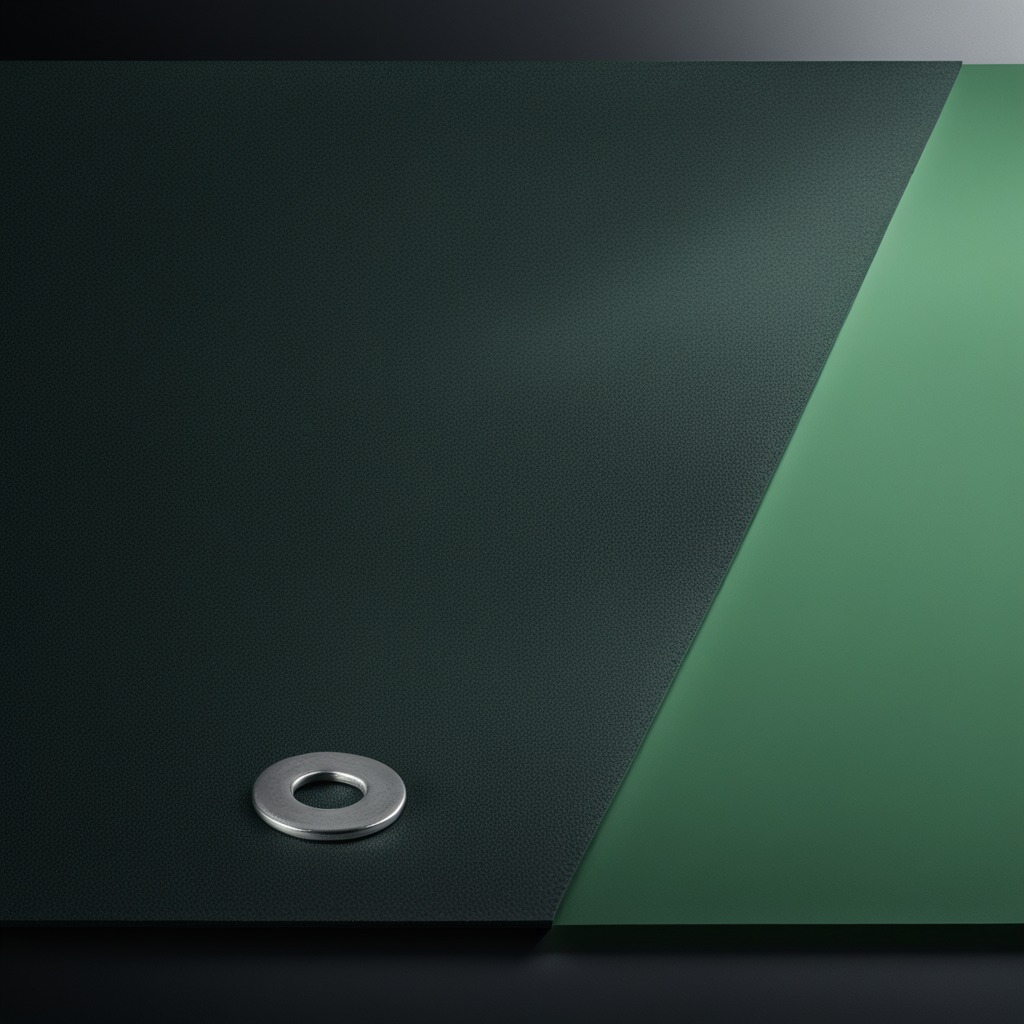
A flat metal washer lying on a clean granite tabletop covered with a green rubber mat inside a workshop at night dim ambient light soft shadows worn but beneath the mat